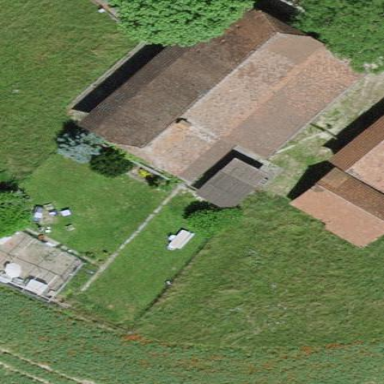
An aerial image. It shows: Farm building.